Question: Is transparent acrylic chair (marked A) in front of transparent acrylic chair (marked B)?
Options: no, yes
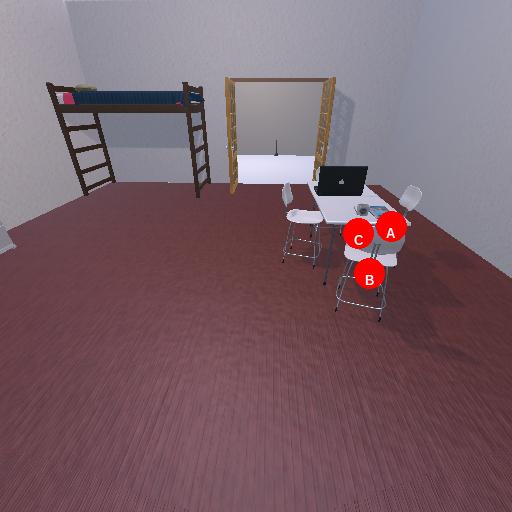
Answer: no